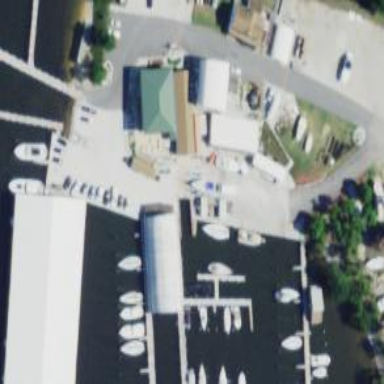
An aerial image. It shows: Marina on leisure land.